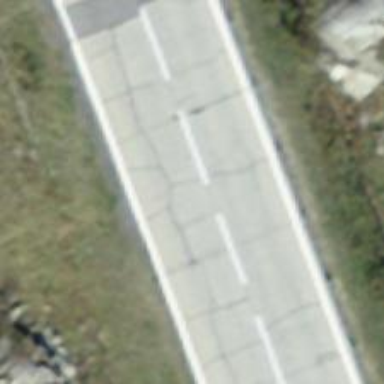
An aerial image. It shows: Primary highway with concrete surface going through embankment.